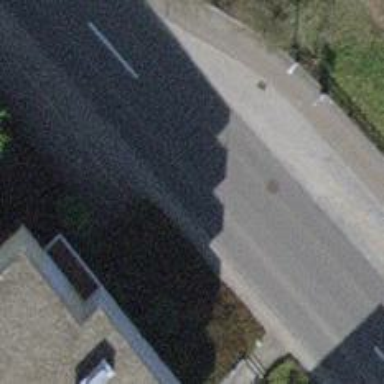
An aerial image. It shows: Bus stop equipped with public transport stop position.